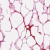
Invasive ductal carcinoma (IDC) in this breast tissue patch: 0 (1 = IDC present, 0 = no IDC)